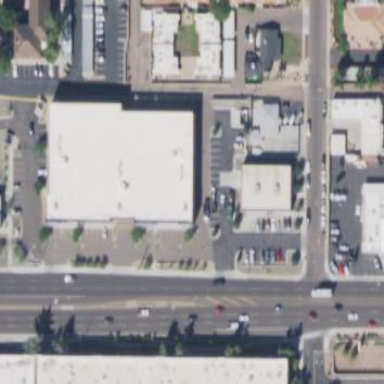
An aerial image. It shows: Building that serves as storage rental shop.